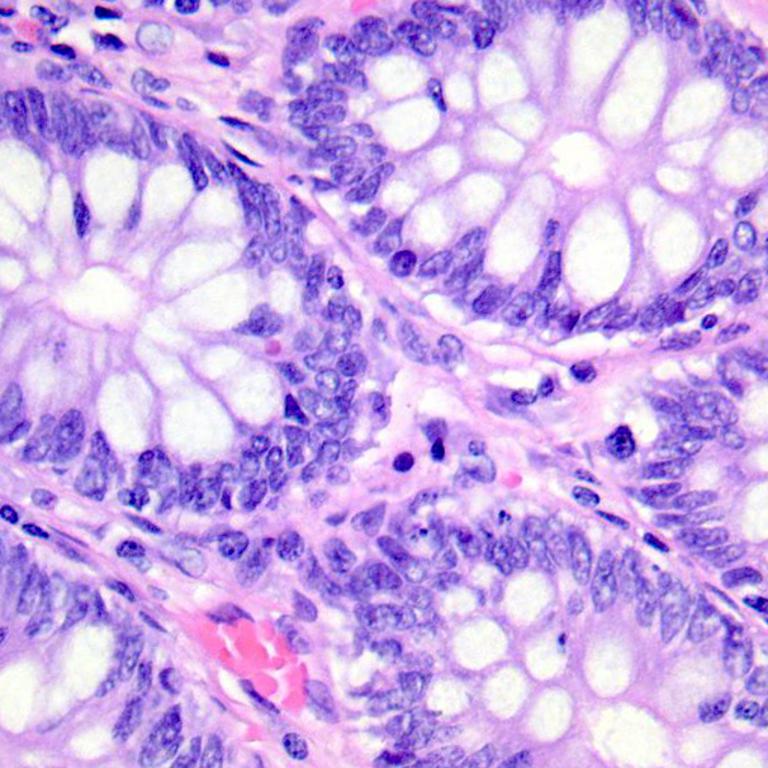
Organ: colon
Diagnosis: benign